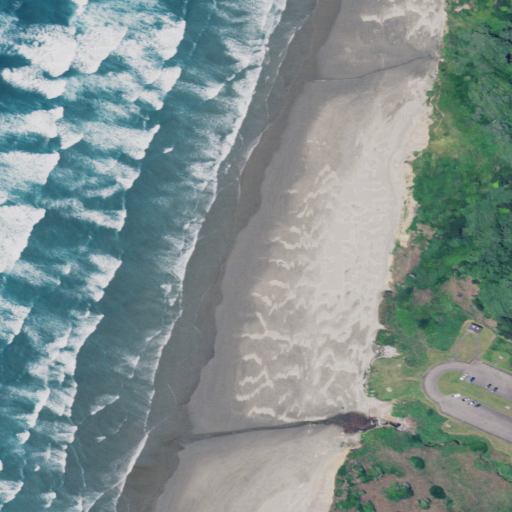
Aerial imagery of beach in Oregon named Merchants Beach containing open water, herbaceous wetlands, evergreen forest, low intensity development, barren land, open development, medium intensity development, and shrub